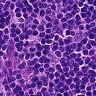
Metastatic tissue present: no